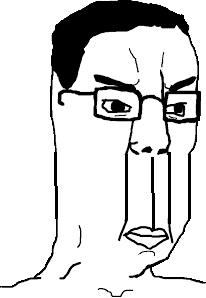
Label: 5_Poljak